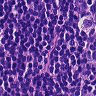
Metastatic tissue present: no